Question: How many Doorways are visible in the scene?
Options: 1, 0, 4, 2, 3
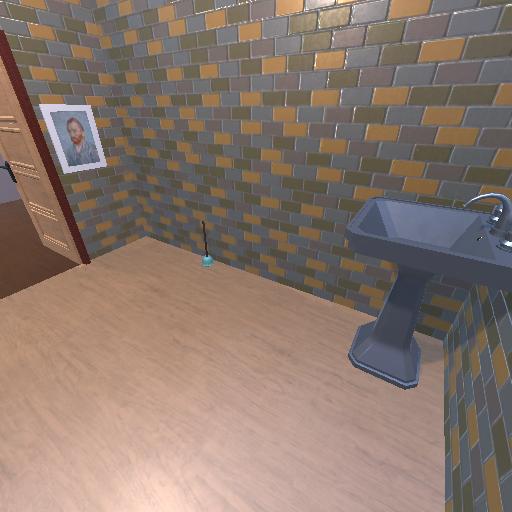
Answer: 1